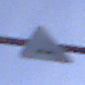
Verkehrszeichen: UnebeneFahrbahn
Umgebung: Outdoor, Suburban
Tageszeit: SunriseSunset
Wetter: PartlyCloudy
Licht: Natural
Jahreszeit: NotSpecified
Kontrast: LowContrast